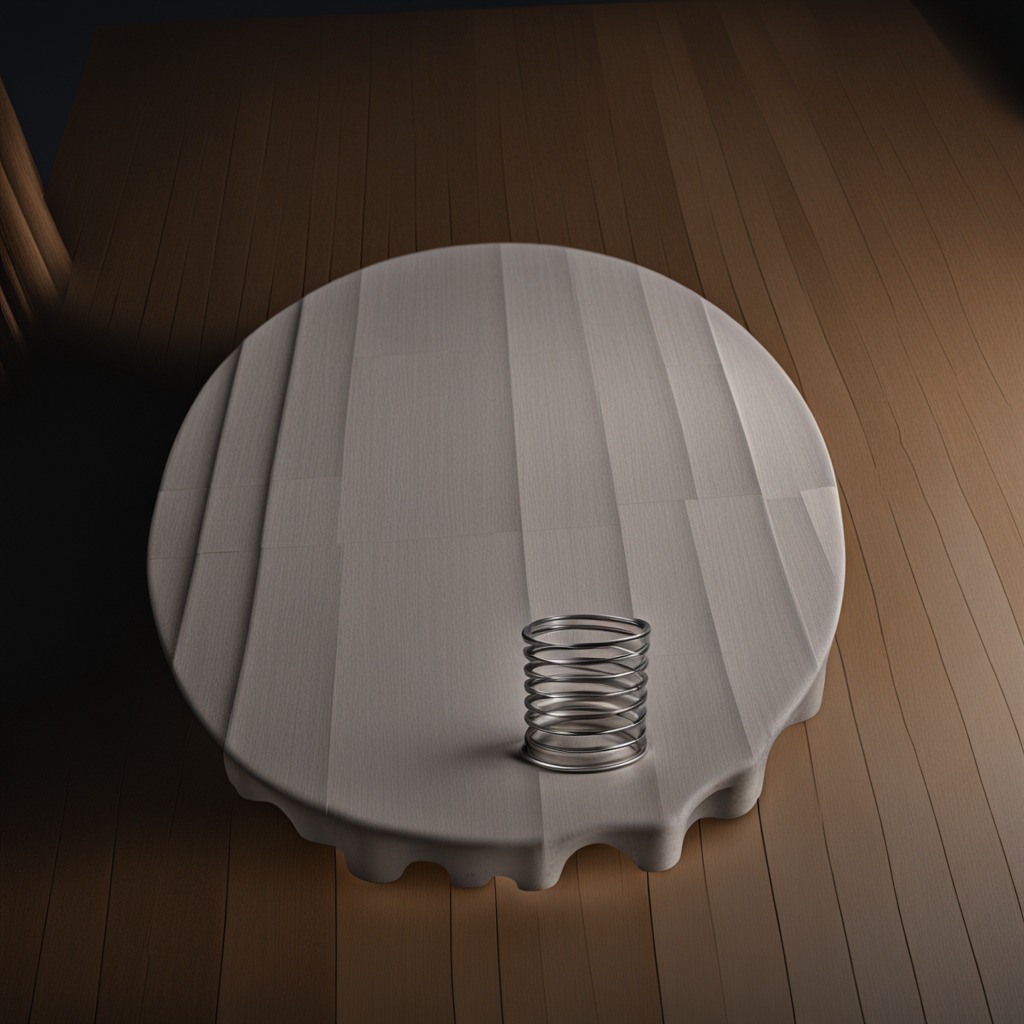
A coiled metal spring is lying on the wooden table.